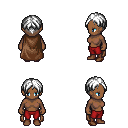
a pixel art fantasy rpg character, female body template, human, dark skin, brown cape, red pants, white parted hairstyle, brown shoes, four views (front, back, left, right), 2x2 character sprite sheet, small pixel art, hard edges, no anti-aliasing